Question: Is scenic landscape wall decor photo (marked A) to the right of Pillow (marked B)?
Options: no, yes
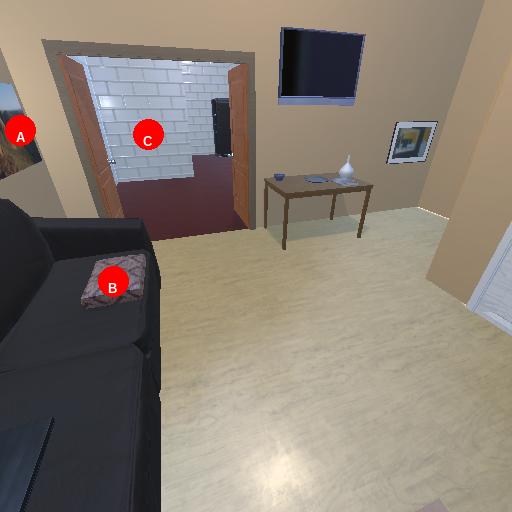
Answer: no